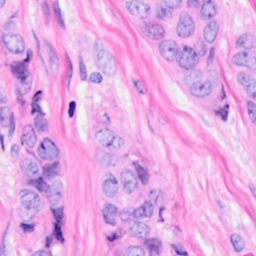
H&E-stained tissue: Breast